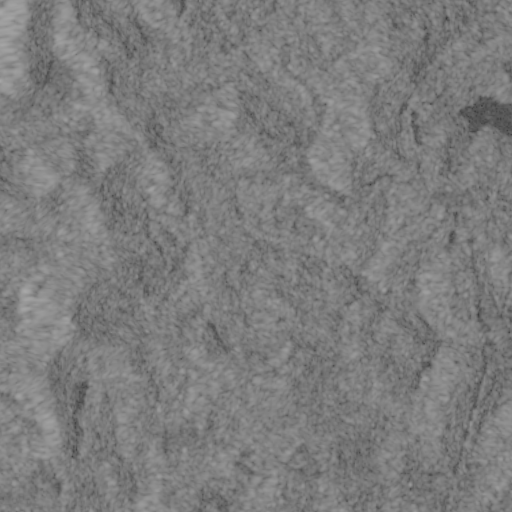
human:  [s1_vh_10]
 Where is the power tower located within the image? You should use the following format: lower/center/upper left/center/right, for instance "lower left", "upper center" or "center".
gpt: The power tower is located in the lower right of the image.
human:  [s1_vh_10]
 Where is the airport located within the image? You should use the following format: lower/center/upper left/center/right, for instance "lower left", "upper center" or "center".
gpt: There is no airport in the image.

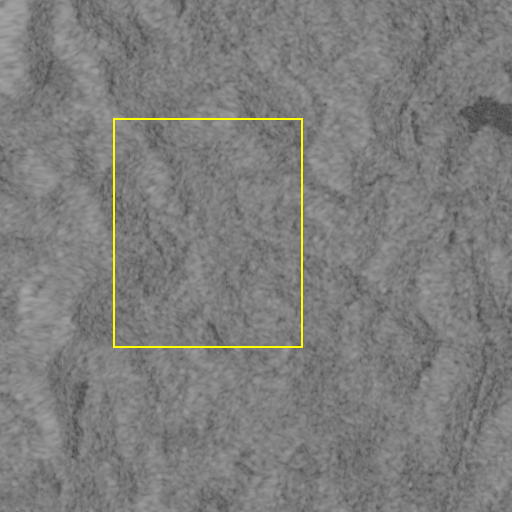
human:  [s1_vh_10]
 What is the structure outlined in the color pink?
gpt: There is no pink outline.
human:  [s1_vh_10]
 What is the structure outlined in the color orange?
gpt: There is no structure outlined in orange.